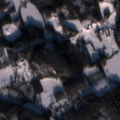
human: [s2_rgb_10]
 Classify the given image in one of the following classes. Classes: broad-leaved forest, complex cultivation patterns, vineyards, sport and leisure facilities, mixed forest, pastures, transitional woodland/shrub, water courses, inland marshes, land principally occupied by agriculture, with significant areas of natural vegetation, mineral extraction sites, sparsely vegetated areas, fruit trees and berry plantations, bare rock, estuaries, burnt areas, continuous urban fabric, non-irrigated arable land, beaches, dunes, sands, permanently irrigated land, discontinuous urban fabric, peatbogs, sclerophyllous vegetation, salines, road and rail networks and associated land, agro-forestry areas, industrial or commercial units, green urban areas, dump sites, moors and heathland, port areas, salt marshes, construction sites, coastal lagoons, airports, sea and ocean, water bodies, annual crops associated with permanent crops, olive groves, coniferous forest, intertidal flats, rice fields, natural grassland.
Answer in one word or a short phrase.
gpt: land principally occupied by agriculture, with significant areas of natural vegetation, coniferous forest, mixed forest, transitional woodland/shrub, water bodies